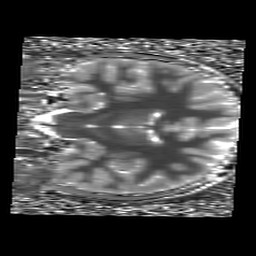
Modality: T1map
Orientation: coronal
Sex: female
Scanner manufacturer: siemens
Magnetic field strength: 3 T
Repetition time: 5 s
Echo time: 0.00355 s